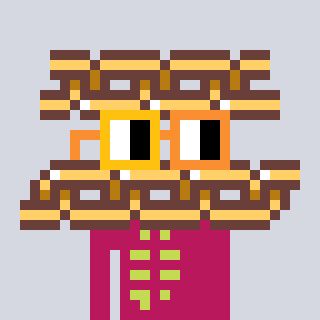
a pixel art character with square yellow and orange glasses, a chain-shaped head and a darkpink-colored body on a cool background